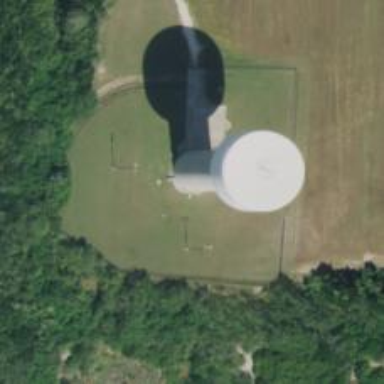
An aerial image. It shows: Water tower that is man-made.